Question: Is it possible to customize Recaptcha to display text in English only words?
As recently, I found that text could be displayed in other language like Hebrew.
Here is example:

To be honest it is not possible to type such words for ordinary users having keyboard with Roman alphabet and not many know that image can be redrawn.
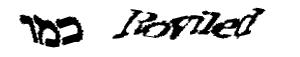
Answer: AFAIK, via the API you may only customize the interface, not the images.
<URL> uses scans from the real books, so sometimes, even in latin books there are some non latin characters too.
But there should be no problem here. reCAPTCHA displays always two words: one unknown even for the reCAPTCHA (probably the Hebrew in this case), and the other one, which is really checked.
So the user may misspell the Hebrew, but it's OK when he types the other one (latin) word as expected.
(Only guesses, but I think that's how this thing works).